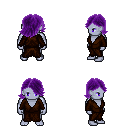
a pixel art fantasy rpg character, male body template, dark elf, purple skin, brown robe, white pants, purple swoop hairstyle, four views (front, back, left, right), 2x2 character sprite sheet, small pixel art, hard edges, no anti-aliasing